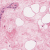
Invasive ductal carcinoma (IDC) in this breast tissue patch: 0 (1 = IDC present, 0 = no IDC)